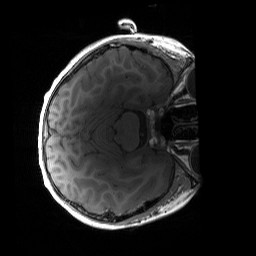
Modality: T1w
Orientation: axial
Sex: male
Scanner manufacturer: siemens
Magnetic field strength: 3 T
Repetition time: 1.9 s
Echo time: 0.00243 s